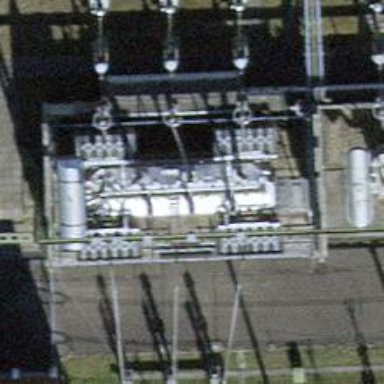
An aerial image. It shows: Insulator used in power systems.